Interaction volume radius: 5 \u00c5
Interaction volume height: 20 \u00c5
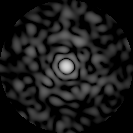
Disorder parameter: 0.7968